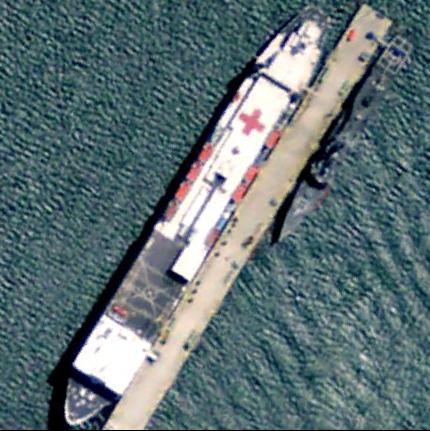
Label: Medical_ship